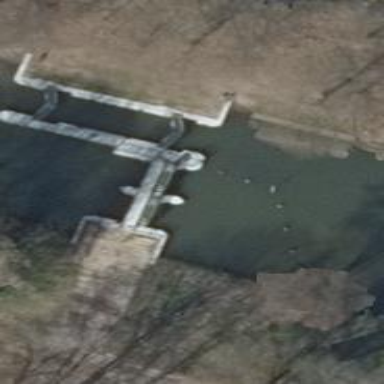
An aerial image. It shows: Weir along the waterway.